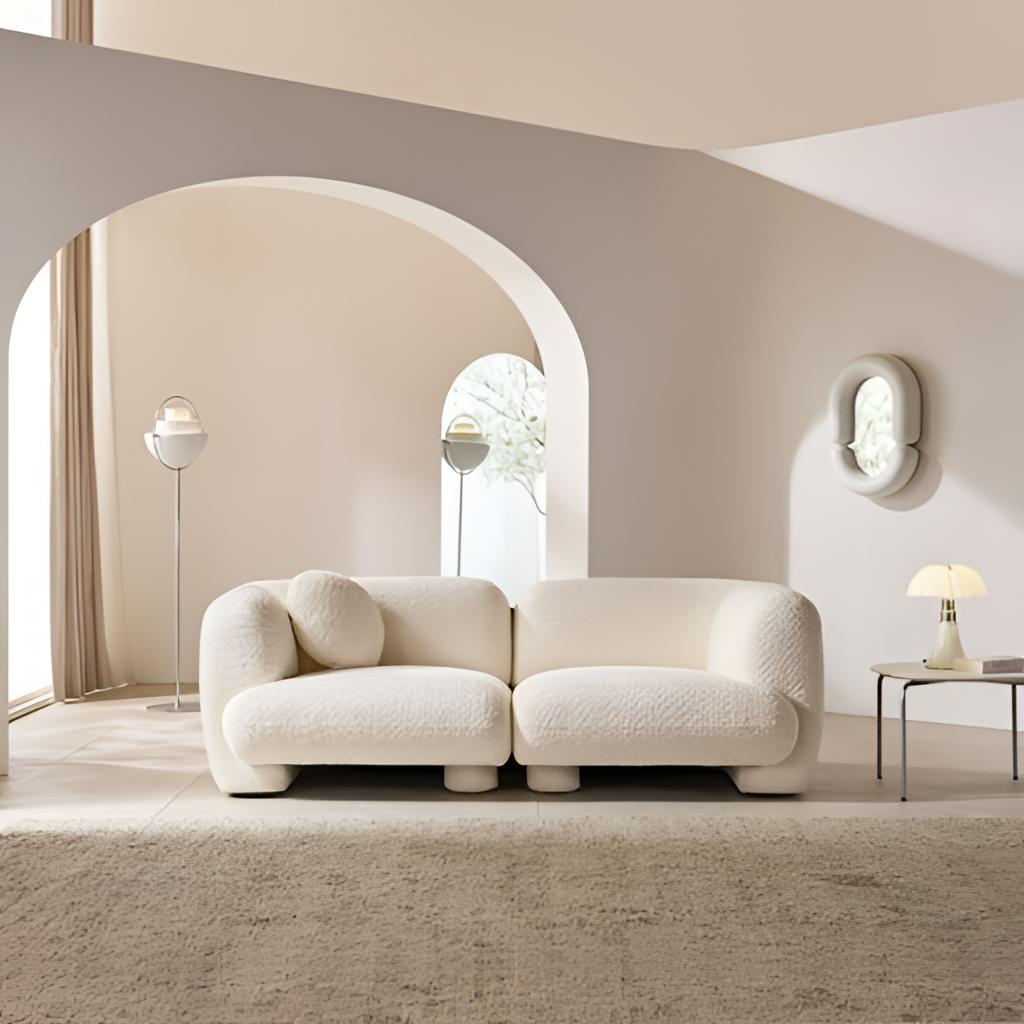
living room, fabric sofa, minimalist, beige tile flooring, with large square pattern, beige paint wallpaper, with solid pattern